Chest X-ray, PA view. Patient: 34 years old, sex F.
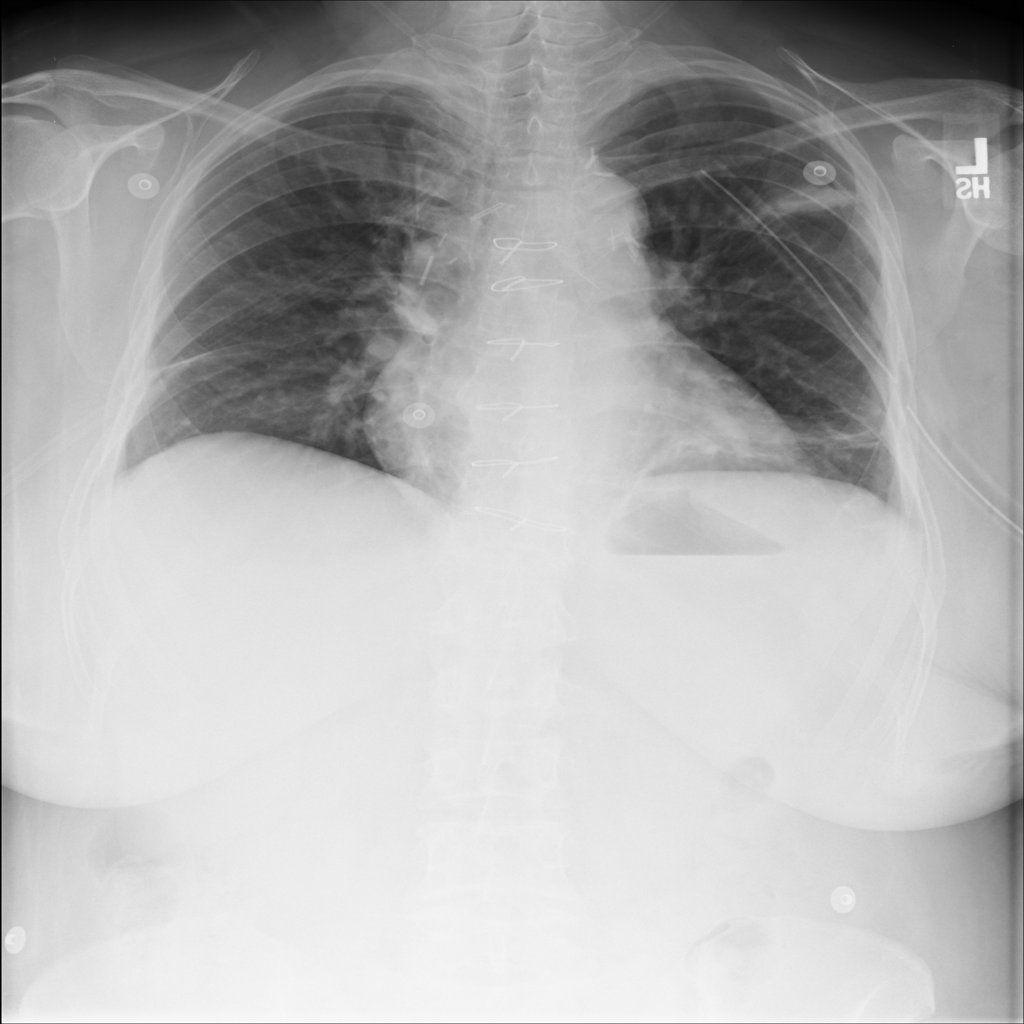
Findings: Consolidation